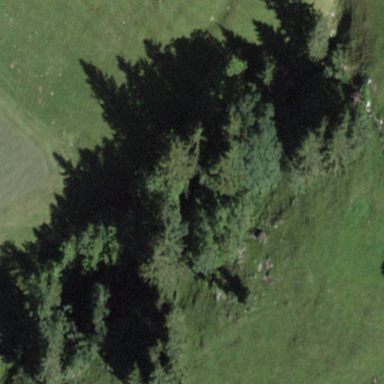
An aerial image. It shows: Beautiful woodland area.